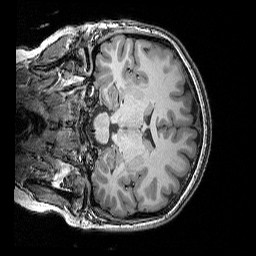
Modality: T1w
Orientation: coronal
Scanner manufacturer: siemens
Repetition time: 2.25 s
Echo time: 0.00418 s